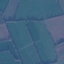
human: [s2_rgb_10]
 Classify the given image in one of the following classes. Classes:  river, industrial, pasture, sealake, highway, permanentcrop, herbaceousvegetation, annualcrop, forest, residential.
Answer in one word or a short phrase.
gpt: Pasture